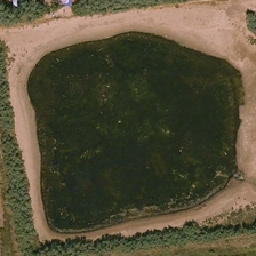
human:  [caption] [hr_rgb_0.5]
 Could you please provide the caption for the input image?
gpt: The big pond is in a rough place.

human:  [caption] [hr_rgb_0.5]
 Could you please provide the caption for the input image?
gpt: A big pond is in the wilderness.

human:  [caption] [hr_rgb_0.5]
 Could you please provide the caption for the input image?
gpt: There is a lake in the bare land.

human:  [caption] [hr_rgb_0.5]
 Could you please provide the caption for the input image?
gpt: There is a lake on the bare land.

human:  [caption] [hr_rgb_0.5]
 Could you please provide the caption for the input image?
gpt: There's a lake on the naked earth.